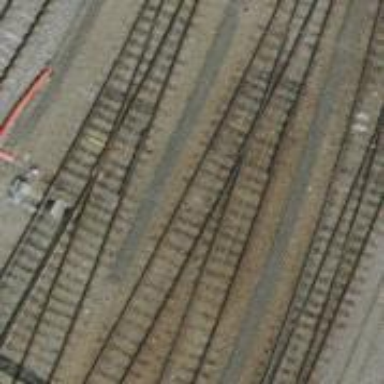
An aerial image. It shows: Yard with single rail track. The railway track is electrified with contact line for service purposes.